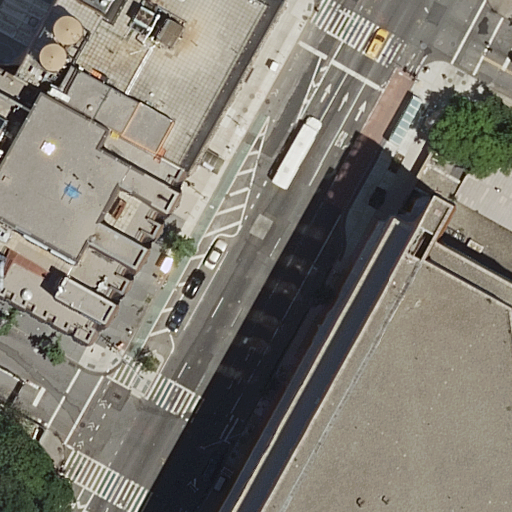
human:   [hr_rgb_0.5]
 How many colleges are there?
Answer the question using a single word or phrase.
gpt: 1

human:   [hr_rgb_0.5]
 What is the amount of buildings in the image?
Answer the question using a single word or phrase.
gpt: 4

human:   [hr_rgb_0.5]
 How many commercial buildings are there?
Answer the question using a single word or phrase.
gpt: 0

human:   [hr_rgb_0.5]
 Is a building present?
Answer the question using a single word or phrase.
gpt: yes

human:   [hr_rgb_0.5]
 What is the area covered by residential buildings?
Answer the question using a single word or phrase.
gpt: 2200m2

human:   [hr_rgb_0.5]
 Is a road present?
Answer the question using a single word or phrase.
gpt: yes

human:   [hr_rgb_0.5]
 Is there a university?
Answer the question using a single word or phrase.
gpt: yes

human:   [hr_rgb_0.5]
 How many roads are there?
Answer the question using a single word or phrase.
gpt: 4

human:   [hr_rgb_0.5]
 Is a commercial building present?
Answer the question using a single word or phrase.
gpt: no

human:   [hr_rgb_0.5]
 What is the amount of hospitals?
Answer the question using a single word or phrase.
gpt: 1

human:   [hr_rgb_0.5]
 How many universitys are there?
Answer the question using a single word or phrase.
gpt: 1

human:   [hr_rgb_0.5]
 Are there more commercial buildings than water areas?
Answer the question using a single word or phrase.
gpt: no

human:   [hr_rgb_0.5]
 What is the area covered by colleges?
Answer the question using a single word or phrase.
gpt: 0m2

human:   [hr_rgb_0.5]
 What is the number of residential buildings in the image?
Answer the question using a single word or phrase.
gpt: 3

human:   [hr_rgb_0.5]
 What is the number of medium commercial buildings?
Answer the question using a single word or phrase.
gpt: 0

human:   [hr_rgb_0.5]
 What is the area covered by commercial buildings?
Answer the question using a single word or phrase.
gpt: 0m2

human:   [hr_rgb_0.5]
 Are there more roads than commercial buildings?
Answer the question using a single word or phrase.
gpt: yes

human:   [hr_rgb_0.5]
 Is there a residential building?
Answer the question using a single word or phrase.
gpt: yes

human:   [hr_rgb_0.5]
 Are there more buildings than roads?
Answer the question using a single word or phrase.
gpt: no

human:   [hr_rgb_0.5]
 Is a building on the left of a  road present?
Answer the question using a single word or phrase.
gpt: yes

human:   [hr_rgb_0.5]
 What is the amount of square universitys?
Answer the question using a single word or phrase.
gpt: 0

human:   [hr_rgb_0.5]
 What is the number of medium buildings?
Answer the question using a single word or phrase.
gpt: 1

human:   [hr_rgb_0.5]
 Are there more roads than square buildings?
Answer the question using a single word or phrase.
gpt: yes

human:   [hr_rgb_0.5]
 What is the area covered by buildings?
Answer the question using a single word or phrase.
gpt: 4862m2

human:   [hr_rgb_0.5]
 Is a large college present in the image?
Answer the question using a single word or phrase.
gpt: no

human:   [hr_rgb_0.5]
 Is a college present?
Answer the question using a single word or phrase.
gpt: yes

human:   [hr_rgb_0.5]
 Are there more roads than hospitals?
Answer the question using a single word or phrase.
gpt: yes

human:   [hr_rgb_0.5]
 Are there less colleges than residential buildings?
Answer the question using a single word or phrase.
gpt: yes

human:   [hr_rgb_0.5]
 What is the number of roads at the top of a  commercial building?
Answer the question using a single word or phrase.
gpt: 0

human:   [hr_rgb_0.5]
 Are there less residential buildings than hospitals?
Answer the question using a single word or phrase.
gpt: no

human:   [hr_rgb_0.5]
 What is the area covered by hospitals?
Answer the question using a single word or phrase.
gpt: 2806m2

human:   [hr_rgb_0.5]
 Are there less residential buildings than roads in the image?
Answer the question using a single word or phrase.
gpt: yes

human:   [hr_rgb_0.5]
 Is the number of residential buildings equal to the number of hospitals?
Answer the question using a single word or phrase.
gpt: no

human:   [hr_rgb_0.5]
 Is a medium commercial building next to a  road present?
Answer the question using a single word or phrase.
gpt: no

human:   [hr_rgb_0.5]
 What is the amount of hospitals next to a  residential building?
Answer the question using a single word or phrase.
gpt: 1

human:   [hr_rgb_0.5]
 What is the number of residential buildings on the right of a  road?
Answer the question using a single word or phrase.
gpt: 0

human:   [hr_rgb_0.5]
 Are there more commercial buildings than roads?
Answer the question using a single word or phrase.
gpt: no

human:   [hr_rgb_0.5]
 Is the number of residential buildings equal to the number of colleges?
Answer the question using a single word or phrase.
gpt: no

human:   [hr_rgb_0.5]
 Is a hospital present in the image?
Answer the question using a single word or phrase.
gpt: yes

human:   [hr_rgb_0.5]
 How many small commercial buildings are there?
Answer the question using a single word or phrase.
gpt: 0

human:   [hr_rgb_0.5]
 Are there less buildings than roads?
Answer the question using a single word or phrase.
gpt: no

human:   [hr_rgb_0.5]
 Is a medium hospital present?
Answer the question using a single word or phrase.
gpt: no

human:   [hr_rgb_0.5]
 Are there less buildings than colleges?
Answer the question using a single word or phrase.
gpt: no

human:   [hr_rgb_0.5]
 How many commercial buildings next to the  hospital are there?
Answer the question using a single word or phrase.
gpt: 0

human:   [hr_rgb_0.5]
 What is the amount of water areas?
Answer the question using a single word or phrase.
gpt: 0

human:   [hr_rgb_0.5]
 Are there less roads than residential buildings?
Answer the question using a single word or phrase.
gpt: no

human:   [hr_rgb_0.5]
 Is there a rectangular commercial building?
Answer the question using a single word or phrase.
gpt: no

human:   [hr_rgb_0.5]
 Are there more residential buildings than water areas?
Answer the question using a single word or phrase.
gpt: yes

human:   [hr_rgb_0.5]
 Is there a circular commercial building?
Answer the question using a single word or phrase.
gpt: no

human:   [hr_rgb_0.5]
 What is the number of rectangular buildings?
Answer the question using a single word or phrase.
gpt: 2

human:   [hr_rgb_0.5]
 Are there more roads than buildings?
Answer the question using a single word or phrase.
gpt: no

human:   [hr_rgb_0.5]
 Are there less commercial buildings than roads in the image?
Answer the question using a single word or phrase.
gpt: yes

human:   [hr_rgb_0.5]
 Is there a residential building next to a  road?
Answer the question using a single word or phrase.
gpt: yes

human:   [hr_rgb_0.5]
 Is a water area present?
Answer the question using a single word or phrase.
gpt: no

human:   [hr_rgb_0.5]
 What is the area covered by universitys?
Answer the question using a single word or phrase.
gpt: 1857m2

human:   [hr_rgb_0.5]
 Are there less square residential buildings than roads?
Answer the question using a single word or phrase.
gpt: yes

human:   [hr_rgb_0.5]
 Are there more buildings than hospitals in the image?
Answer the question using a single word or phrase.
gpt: yes

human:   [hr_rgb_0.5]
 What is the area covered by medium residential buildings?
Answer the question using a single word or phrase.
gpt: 330m2

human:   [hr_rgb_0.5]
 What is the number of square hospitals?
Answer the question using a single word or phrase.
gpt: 0

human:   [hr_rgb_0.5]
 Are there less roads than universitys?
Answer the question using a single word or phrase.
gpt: no

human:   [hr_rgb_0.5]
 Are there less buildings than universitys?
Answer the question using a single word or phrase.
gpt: no

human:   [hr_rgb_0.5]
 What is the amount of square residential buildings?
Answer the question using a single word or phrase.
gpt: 0

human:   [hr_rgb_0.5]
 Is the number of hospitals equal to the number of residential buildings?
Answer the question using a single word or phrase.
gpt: no

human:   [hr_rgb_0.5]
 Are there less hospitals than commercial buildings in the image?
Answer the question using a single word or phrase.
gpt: no